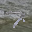
Label: 7